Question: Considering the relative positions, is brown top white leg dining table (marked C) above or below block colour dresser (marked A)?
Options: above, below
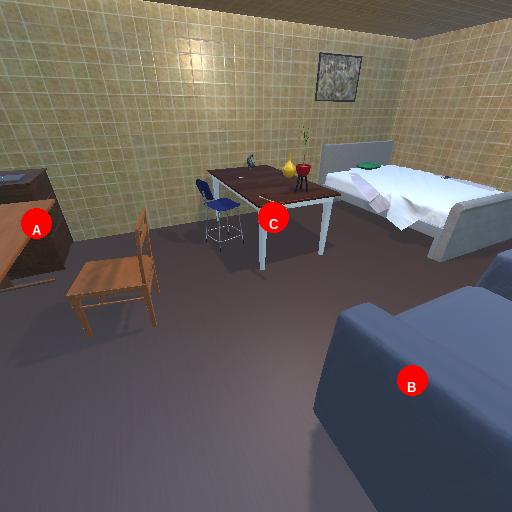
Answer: above